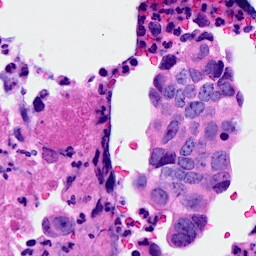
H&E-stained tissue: Breast